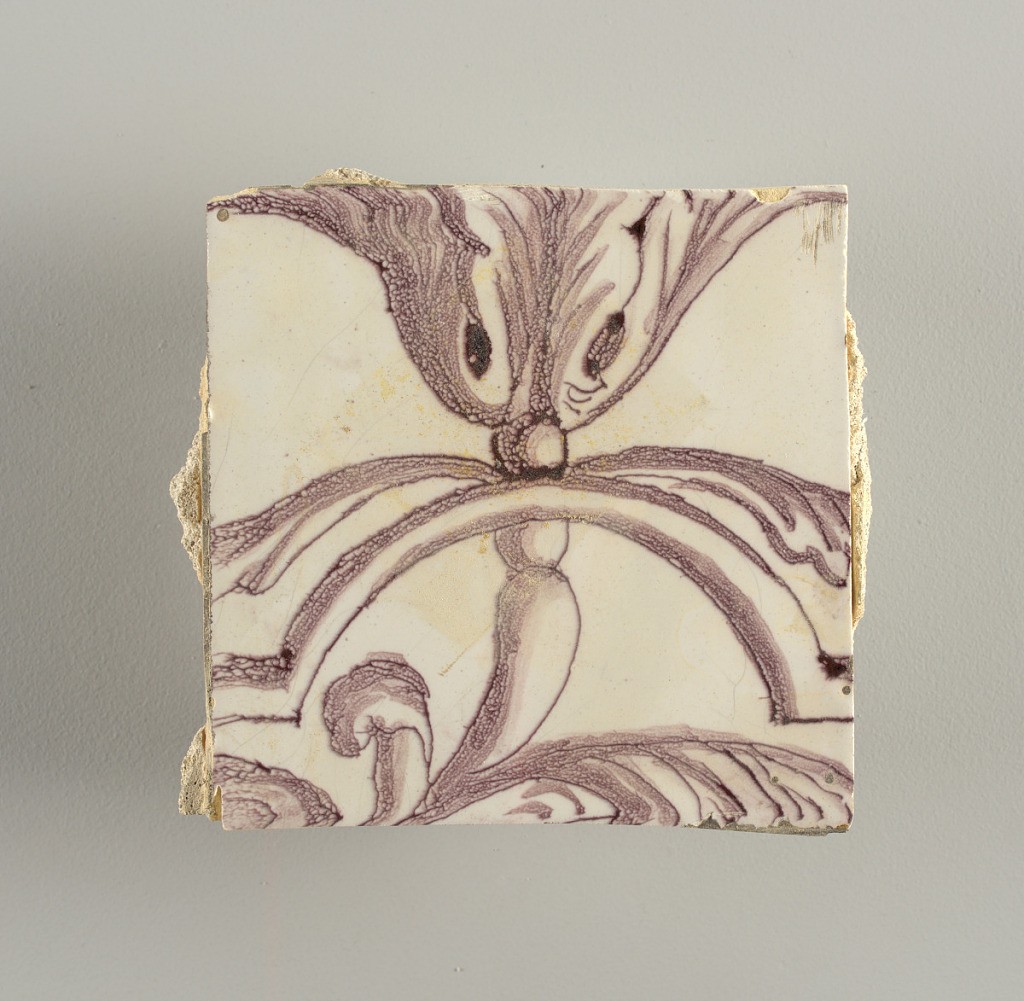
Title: Tile wall facing
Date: ca. 1725
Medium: Tin-glazed earthenware, underglaze
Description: Horizontal rectangle.  Thirty tiles wide and twenty-three tiles high with opening for fireplace eleven tiles wide and ten high.  Foliage arabesques disposed about three vertical axes from which are emphazised by urns at center and right, and at left by the figure of a standing woman carrying an infant on her arm and accompanied by two children.